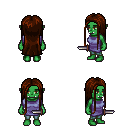
a pixel art fantasy rpg character, female body template, orc, green skin, chain tabard jacket, teal pants, brown extra-long hairstyle, dagger, four views (front, back, left, right), 2x2 character sprite sheet, small pixel art, hard edges, no anti-aliasing